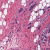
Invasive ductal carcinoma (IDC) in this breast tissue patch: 0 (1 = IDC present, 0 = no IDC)